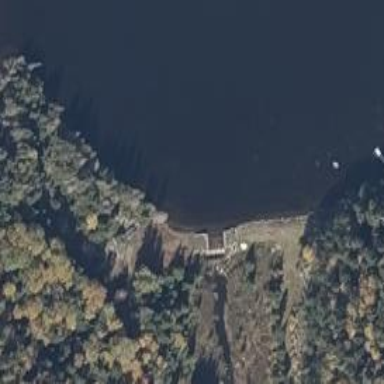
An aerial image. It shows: Dam along waterway.